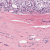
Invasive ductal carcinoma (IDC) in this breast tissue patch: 1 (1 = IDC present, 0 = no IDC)